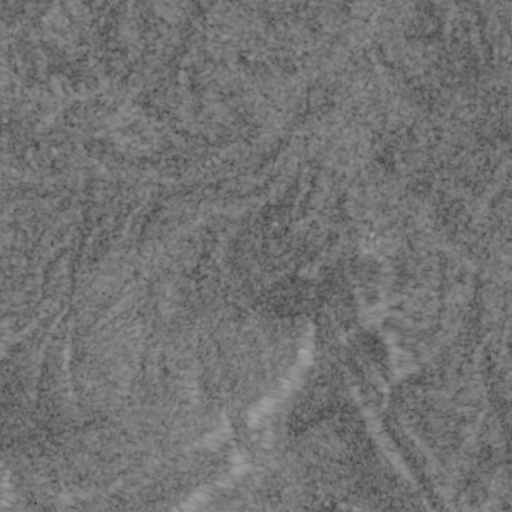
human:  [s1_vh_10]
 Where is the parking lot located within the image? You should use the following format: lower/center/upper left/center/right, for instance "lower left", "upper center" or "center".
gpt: The parking lot is located in the center right of the image.
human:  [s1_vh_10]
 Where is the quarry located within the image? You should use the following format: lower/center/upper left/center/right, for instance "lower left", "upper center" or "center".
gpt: The quarry is located in the lower right of the image.
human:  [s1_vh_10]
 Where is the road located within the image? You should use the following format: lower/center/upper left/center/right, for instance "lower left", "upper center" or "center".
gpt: There is no road in the image.

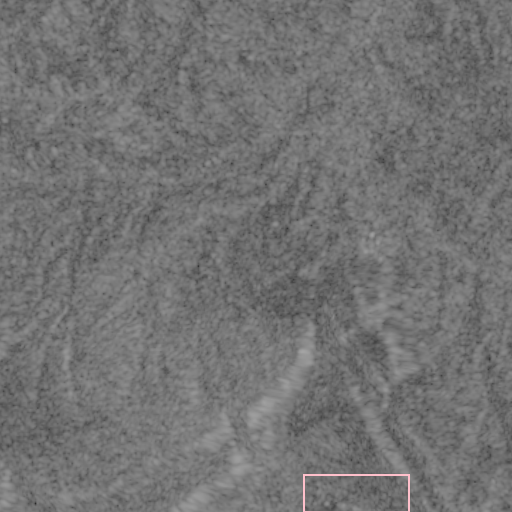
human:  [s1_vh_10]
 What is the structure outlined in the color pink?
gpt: The structure outlined in pink is a quarry.
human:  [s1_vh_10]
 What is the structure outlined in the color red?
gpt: There is no red outline.